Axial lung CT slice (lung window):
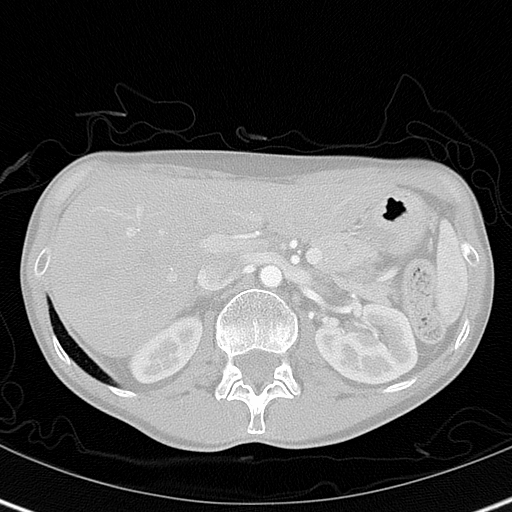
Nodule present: no